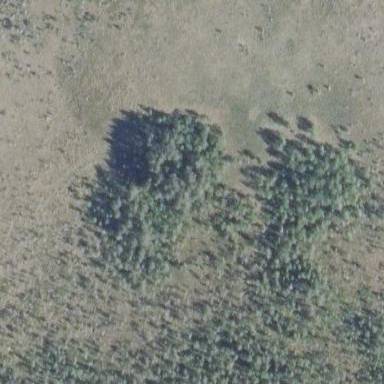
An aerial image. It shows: Woodland with needle-leaved trees.